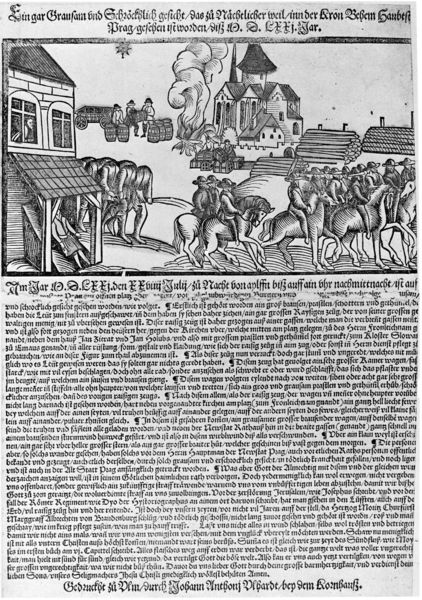
Titel: Ein gar Grausam und Schröckhlich gesicht
Standort: Zürich.
Institution: Wickiana
Schlagwörter: feuer, mann, weiß, baumstämme, landschaft, menschen, stadt, fenster, frau, grau, holz, hut, hüte, männer, schwarz, dach, gebäude, haus, tiere, geschichte, rahmen, bild, felder, häuser, vieh, hütte, kirche, qualm, rauch, pferd, pferde, reiter, schornstein, schuppen, turm, vorbau, holzschnitt, schrift, papier, fassade, ort, dorf, dächer, ziegel, grafik, graphik, hütten, figuren, wagen, brand, krieg, stämme, soldaten, deutsch, foto, fotografie, buch, burg, flammen, mauerwerk, druck, schnitt, schwarz-weiß, radierung, stich, titel, seite, illustration, politik, text, zeitung, buchstaben, überschrift, fass, holzstoß, hubi, sturz, stall, fässer, löschen, zeilen, kupferstich, vordach, fraktur, flugblatt, kopflos, prag, schriftfeld, fenstersturz, zeigel, wörter, ulm, feuerwehr, zeitgeschichte, majuskel, seriendruck, chronik, drucker, druckwerk, einblatt, geköpfte, haus kirche, #holz